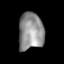
Tissue: lung
Cell type: T cells
Senescence score: 0.2108
Nuclear area (px): 909
Mean DAPI intensity: 145.975